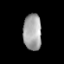
Tissue: lung
Cell type: Endothelial cells
Senescence score: 0.6019
Nuclear area (px): 646
Mean DAPI intensity: 164.469